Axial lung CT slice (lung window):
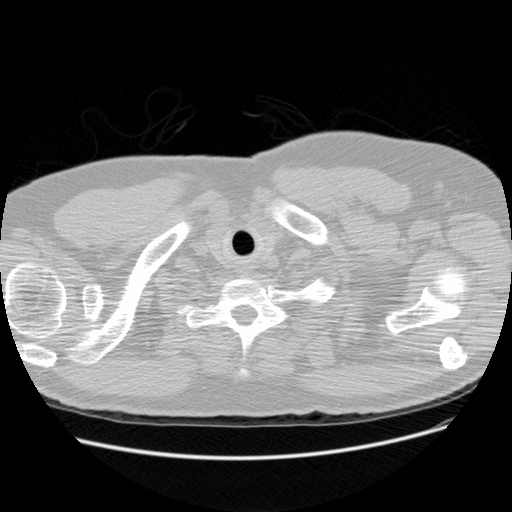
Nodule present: no